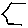
Label: hexagon